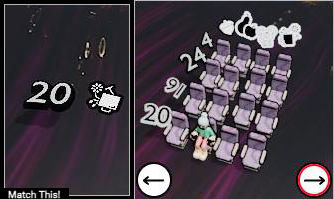
Task: seats
Answer: no